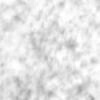
Label: no_change